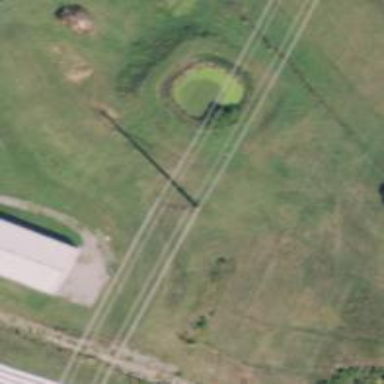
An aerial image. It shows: Power tower.